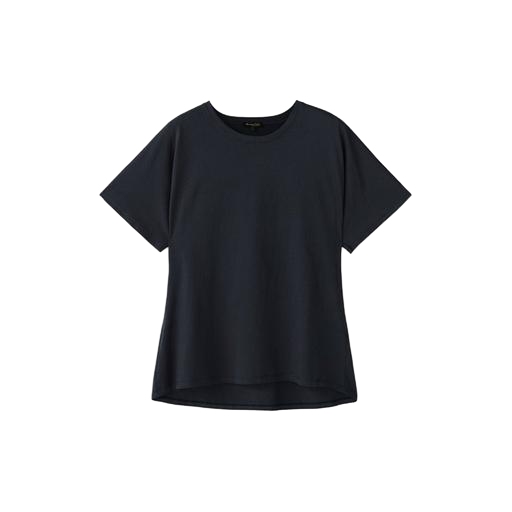
boxy fit t-shirt, short-sleeve t-shirt, blue women's ottoman t-shirt, white background